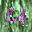
Label: 4